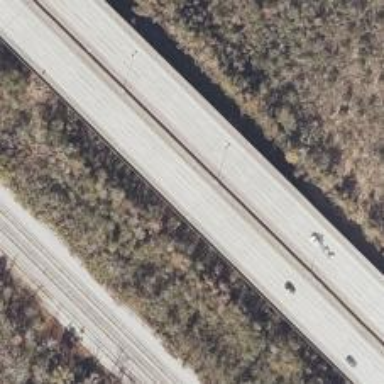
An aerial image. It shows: Motorway bridge.